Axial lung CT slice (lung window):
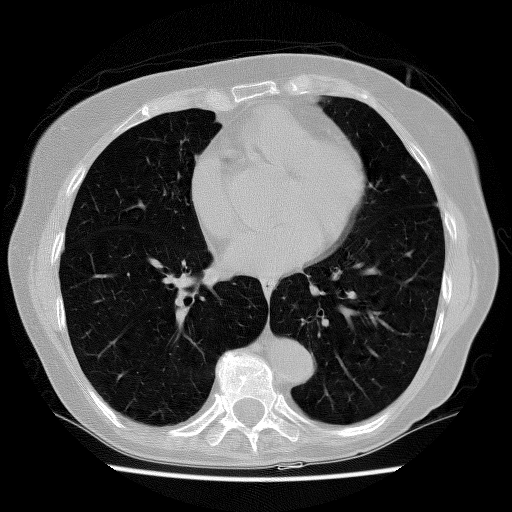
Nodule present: no